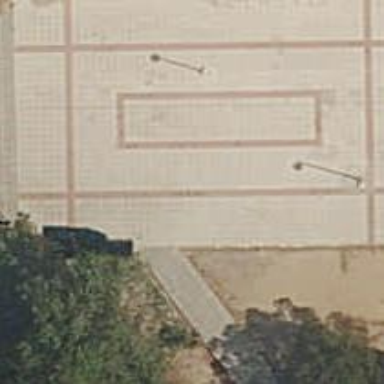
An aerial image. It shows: Paved pedestrian road.